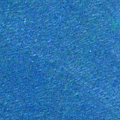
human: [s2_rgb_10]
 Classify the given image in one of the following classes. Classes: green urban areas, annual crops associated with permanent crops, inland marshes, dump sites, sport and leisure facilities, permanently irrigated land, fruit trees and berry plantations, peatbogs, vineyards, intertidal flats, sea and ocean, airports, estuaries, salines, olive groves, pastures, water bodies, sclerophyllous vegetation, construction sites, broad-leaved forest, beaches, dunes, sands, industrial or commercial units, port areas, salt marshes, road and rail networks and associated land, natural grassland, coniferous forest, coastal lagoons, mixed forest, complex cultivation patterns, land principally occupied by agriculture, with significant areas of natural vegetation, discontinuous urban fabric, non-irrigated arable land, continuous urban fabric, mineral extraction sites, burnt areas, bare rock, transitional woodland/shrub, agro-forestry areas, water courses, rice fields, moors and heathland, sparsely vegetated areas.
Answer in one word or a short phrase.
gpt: sea and ocean